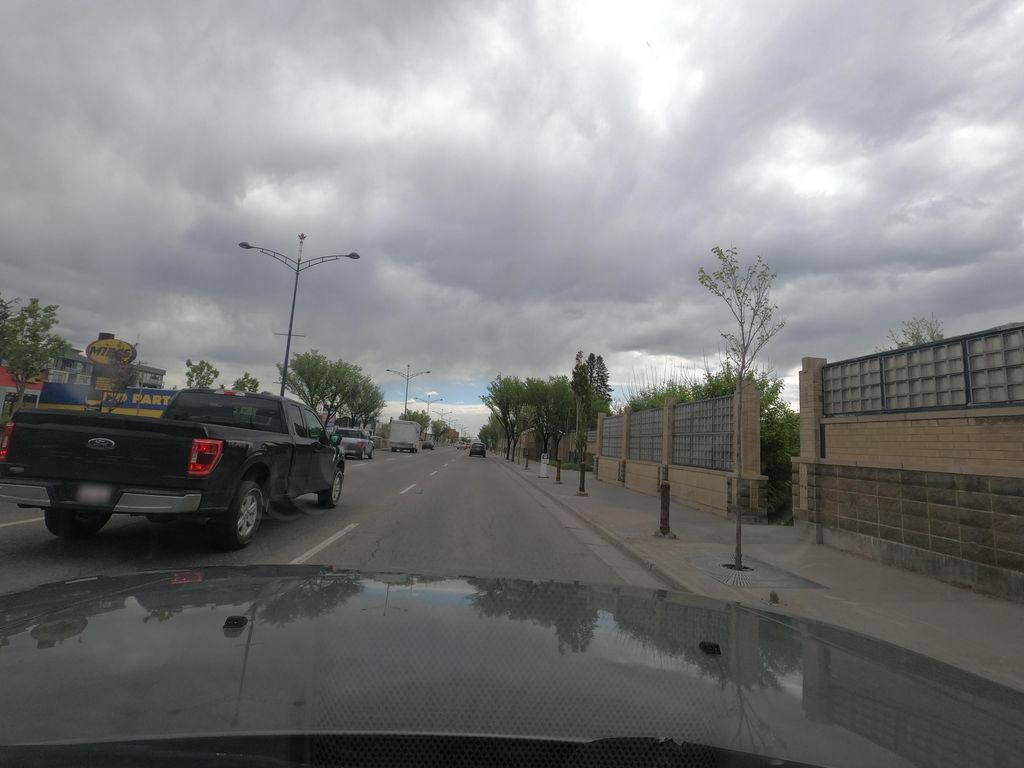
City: calgary